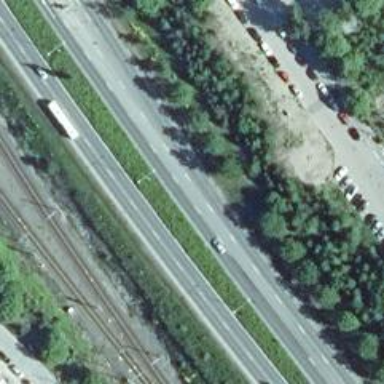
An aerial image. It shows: Trunk highway.